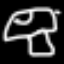
Label: mushroom